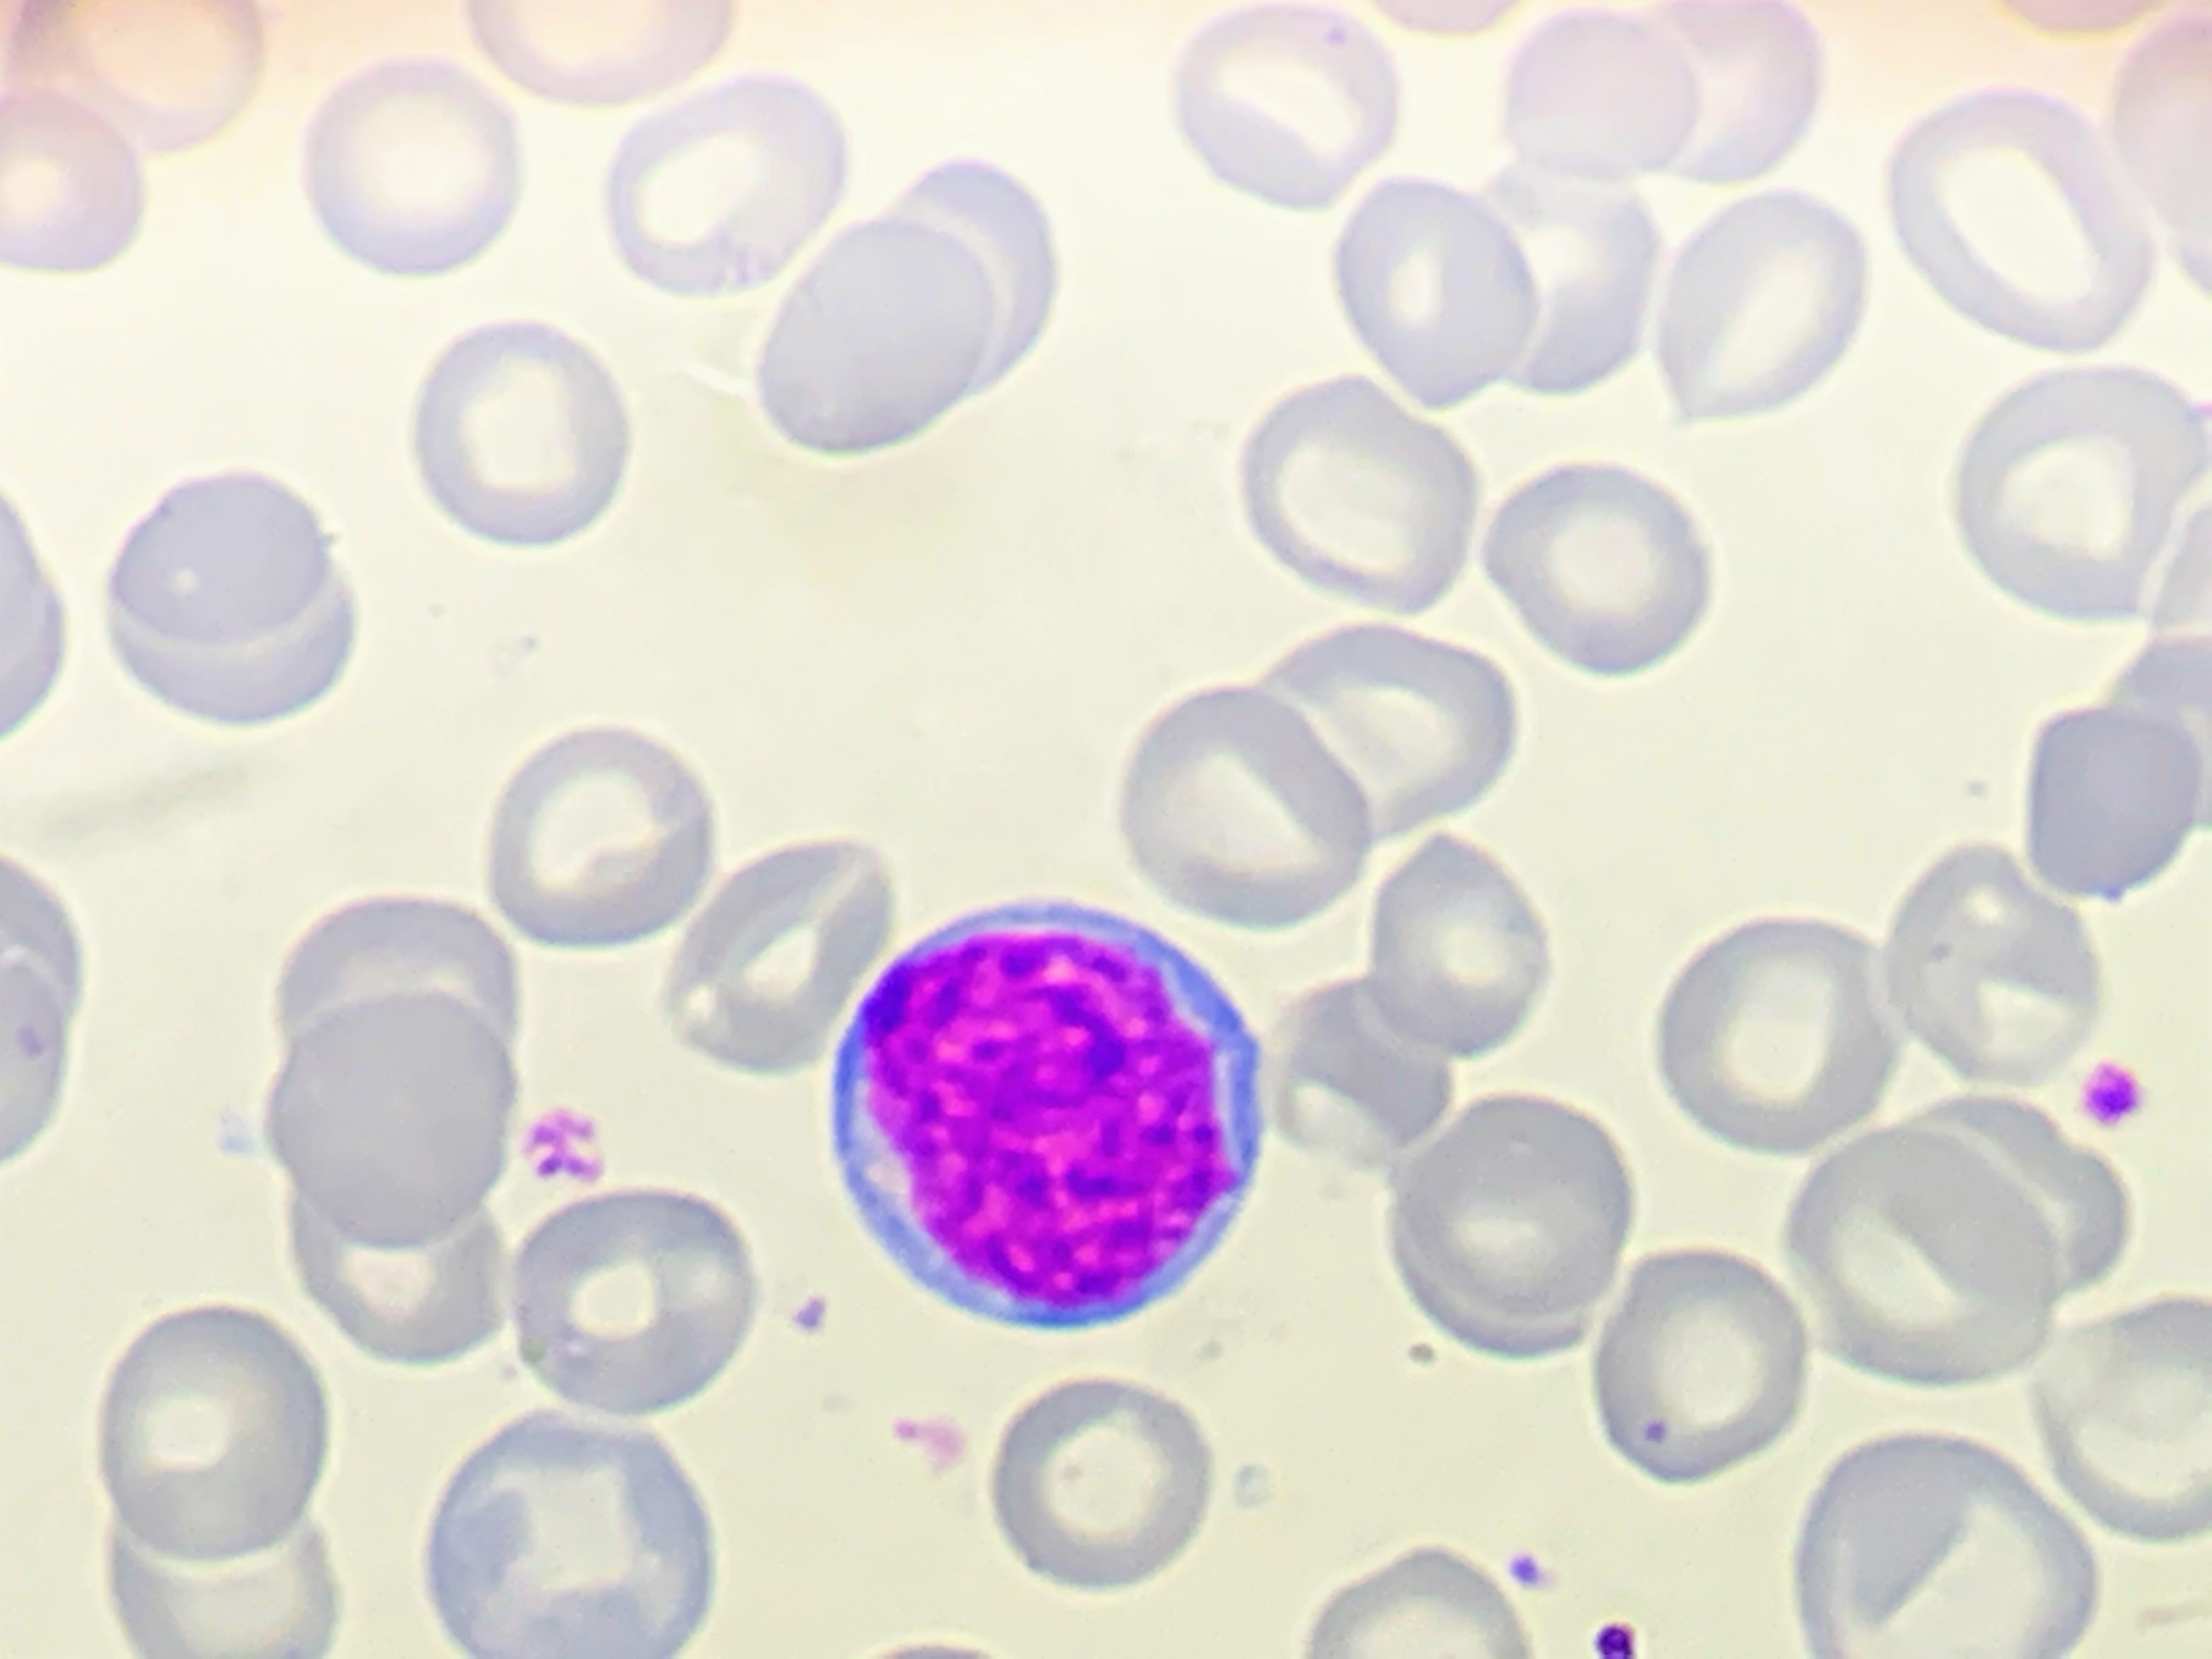
Cell type: BLAST CELLS